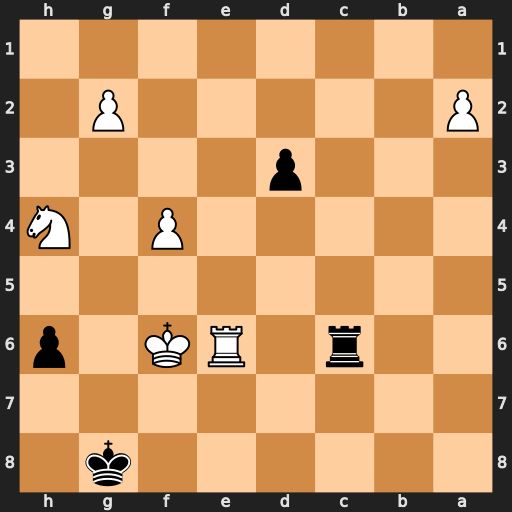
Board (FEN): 6k1/8/2r1RK1p/8/5P1N/3p4/P5P1/8
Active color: b
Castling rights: -
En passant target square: -
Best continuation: Rxe6+ Kxe6 d2 Nf5 d1=Q